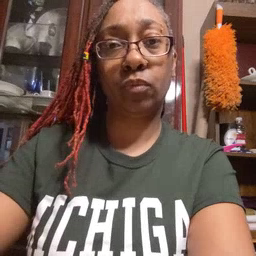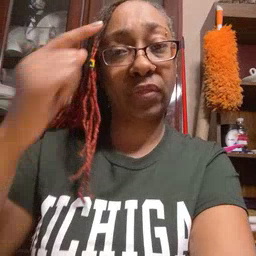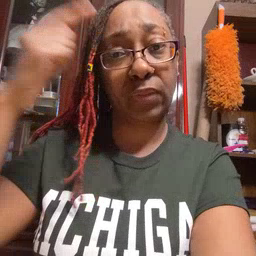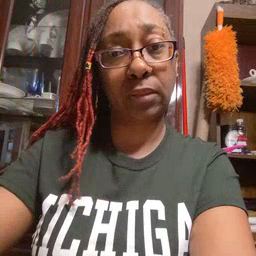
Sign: think